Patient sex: M
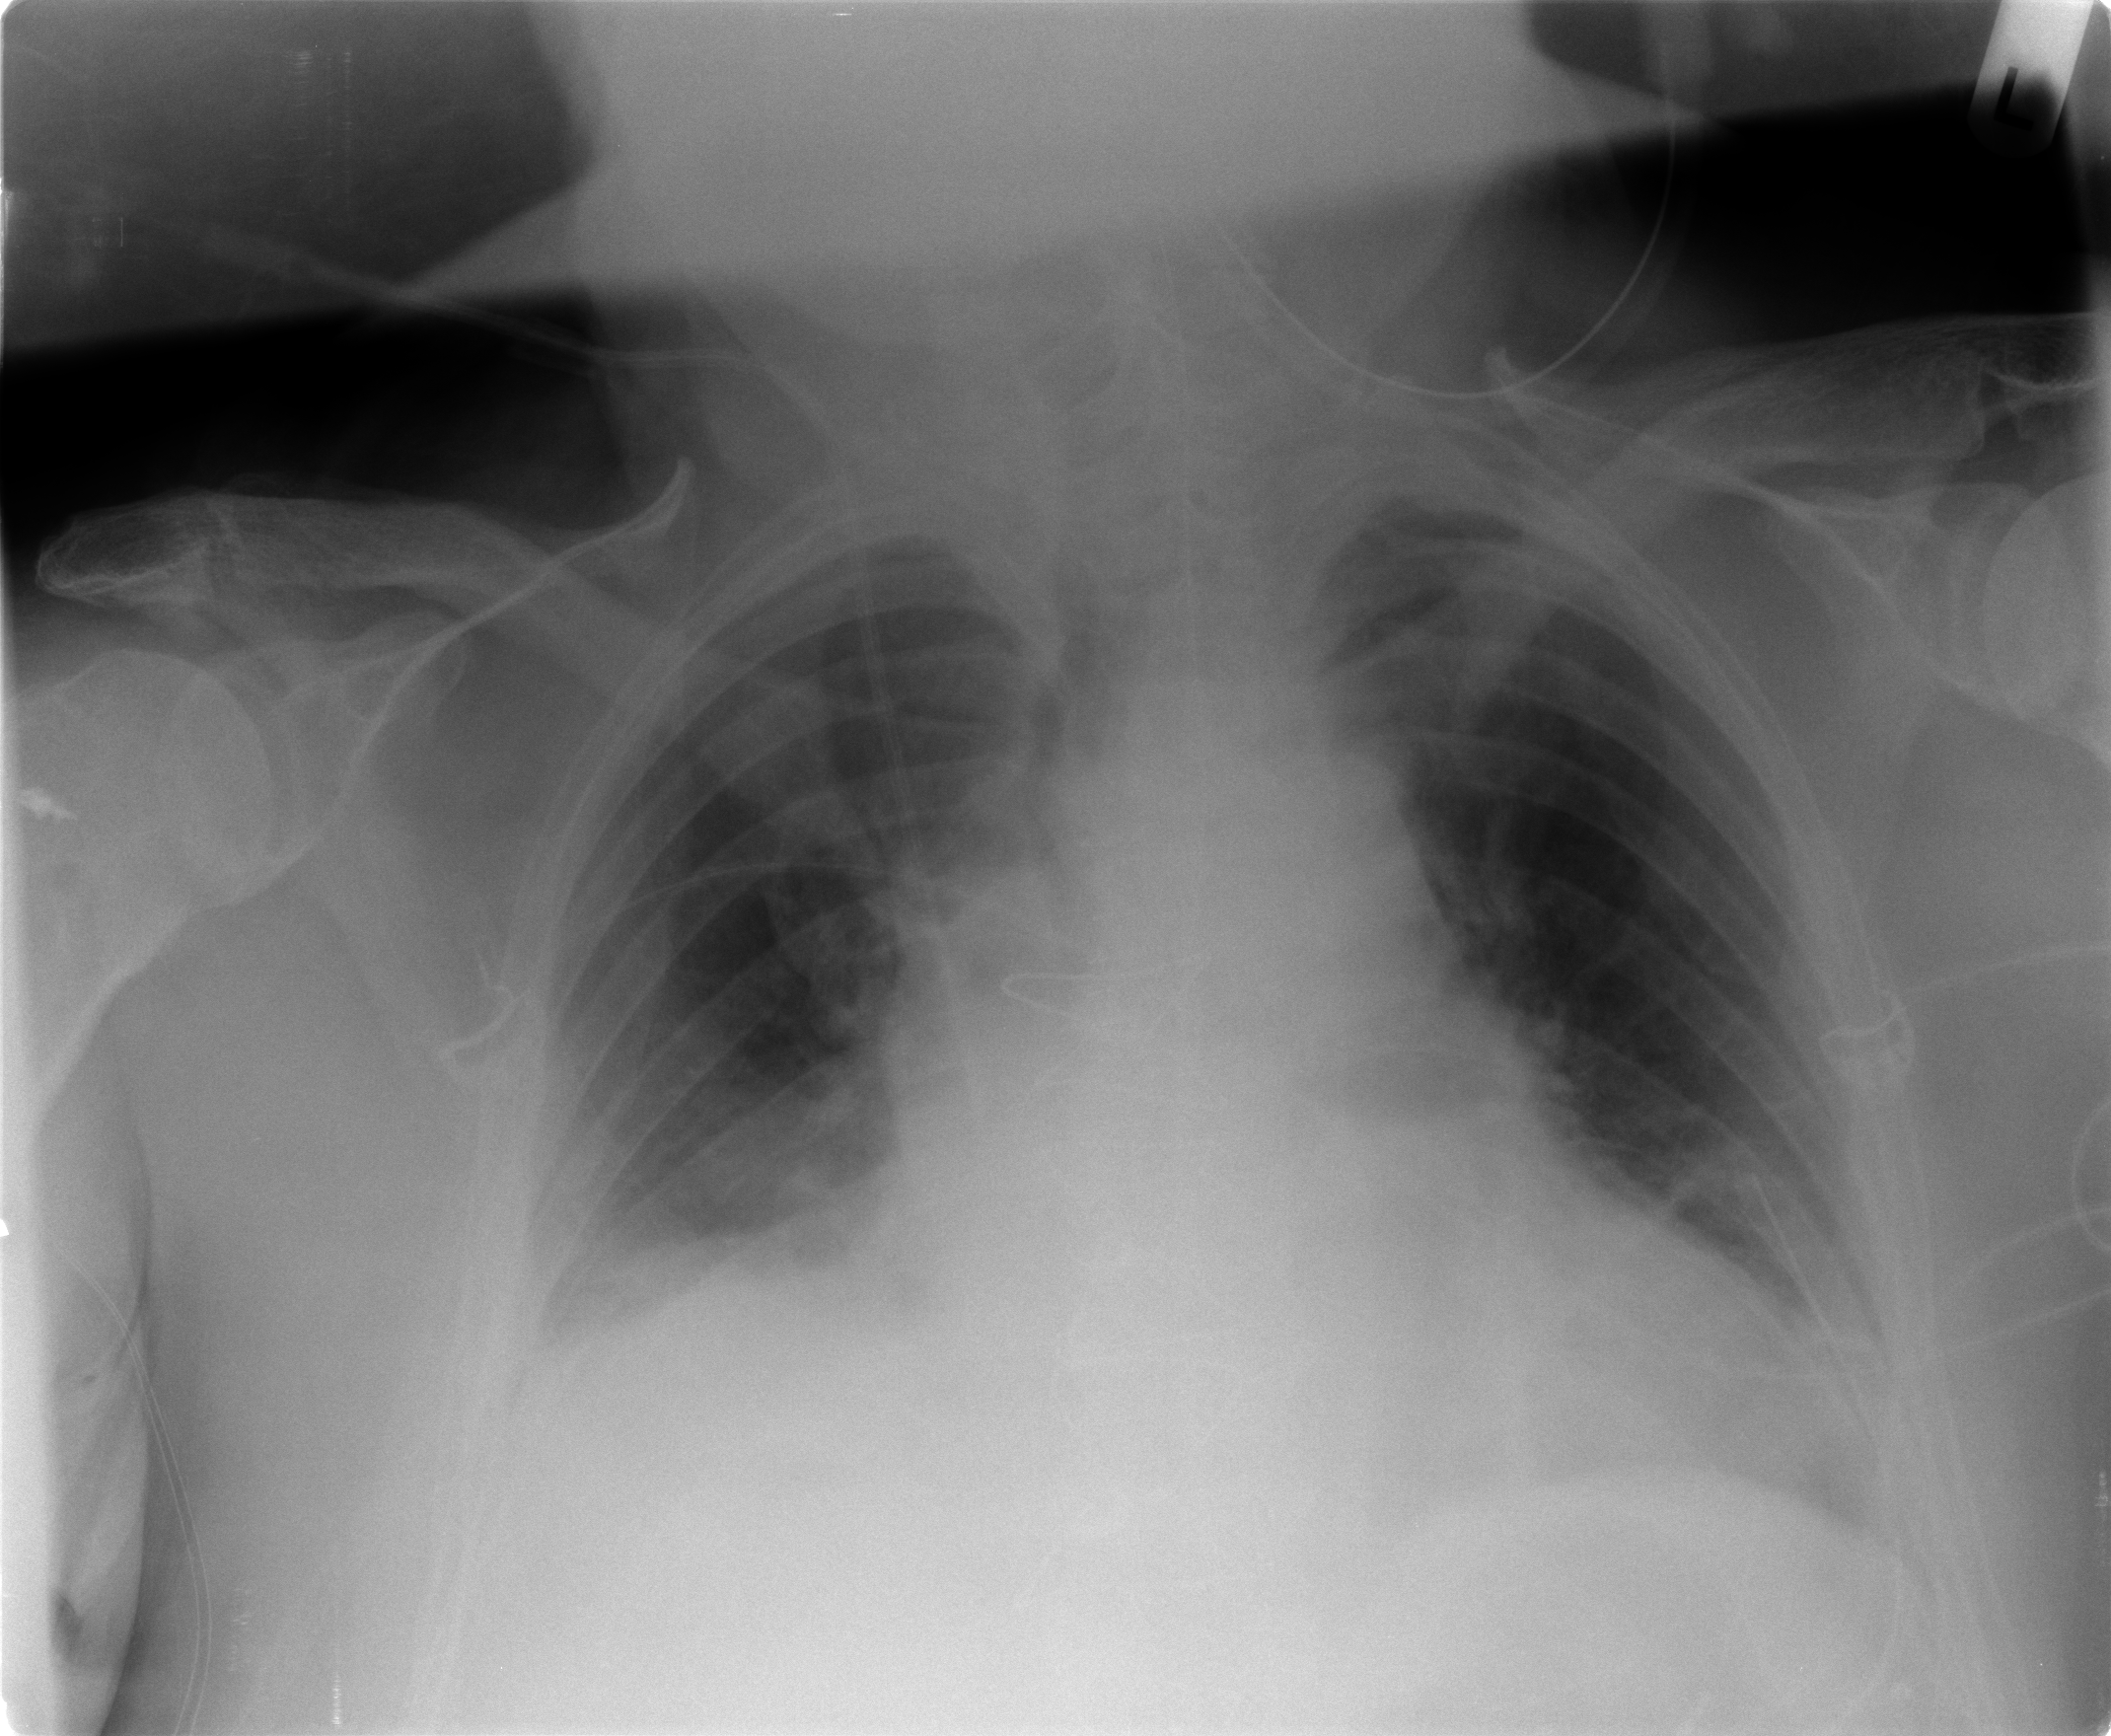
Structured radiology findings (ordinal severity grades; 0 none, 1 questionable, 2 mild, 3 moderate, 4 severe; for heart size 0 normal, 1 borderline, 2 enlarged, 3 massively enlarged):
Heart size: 2
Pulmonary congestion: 2
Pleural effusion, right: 2
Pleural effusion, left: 2
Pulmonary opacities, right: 0
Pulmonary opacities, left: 0
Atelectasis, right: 2
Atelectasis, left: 2